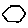
Label: hexagon